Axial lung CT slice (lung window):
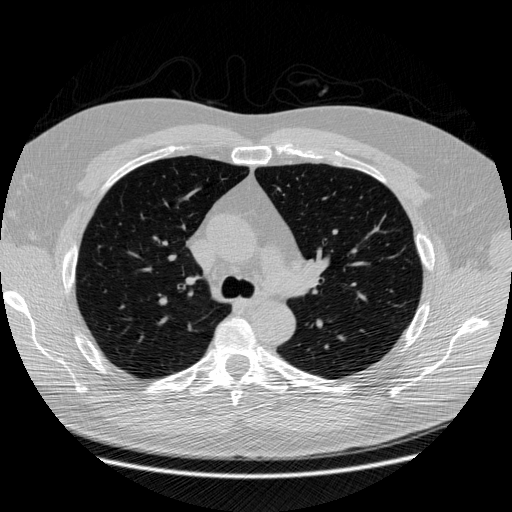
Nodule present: no